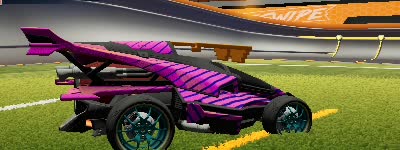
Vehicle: aftershock